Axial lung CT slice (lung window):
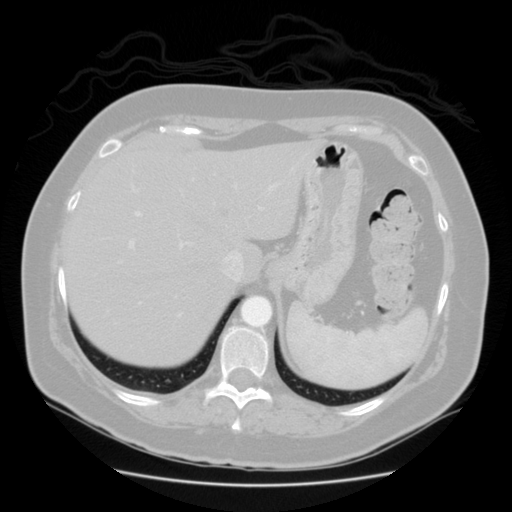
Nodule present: no